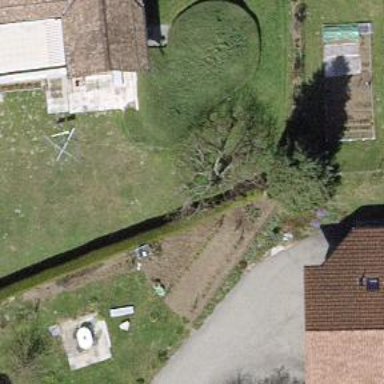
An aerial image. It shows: Beautiful tree in nature.